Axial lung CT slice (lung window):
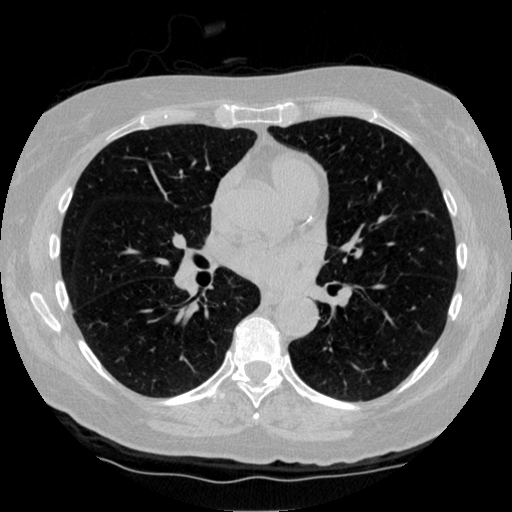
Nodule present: no